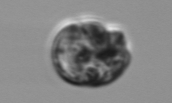
Label: Proterythropsis